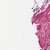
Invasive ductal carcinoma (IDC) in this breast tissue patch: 0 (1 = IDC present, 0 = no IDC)